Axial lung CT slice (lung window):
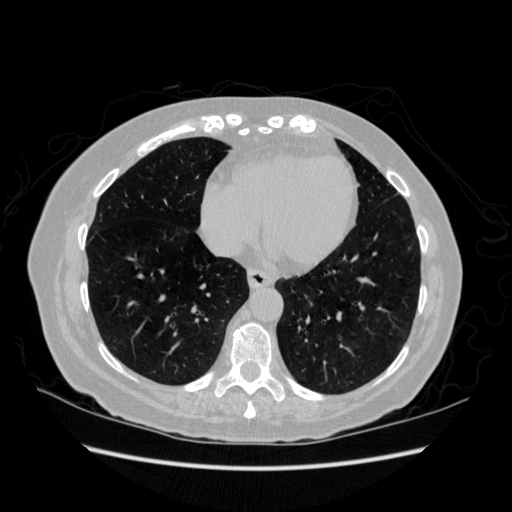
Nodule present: yes
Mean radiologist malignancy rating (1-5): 1.5